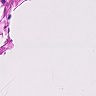
Metastatic tissue present: no